Question: I am trying to create a stacked bar chart which has proportional values (percentages) but at the same time shows absolute values on top of the respective bar. At the moment, I am only able to display values at wrong places on the chart.
My 'data.frame' looks something like this:
'''
Var1 Freq pltype Num
1 SA 18 A1 2
2 SN 2 A1 4
3 UA 18 A1 1
4 SA 4 A2 2
5 UA 34 A2 1
6 SA 8 A3 2
7 SN 1 A3 4
8 UA 29 A3 1
9 SA 21 A4 2
10 SN 10 A4 4
11 UA 7 A4 1
12 N 2 A5 3
13 SA 14 A5 2
14 SN 1 A5 4
15 UA 21 A5 1
16 SA 11 A6 2
17 SN 1 A6 4
18 UA 26 A6 1
19 SA 3 A7 2
20 SN 16 A7 4
21 UN 19 A7 5
22 N 6 A8 3
23 SA 5 A8 2
24 UA 27 A8 1
'''
So far I have created this piece of code:
'''
#Ordered characters by numbers and plotted them
p1 <- ggplot(f[order(f$Num), ],aes(x=pltype,y=(Freq*100)/sum(data.frame(df[[exp]][1])$Freq),fill=Num))+
geom_bar(stat="identity")
p1+scale_fill_brewer(palette="Pastel1",labels=tp_code)+
theme(axis.text.x = element_text(angle = 30, hjust = 1, vjust=1)) +
xlab("Question")+ylab("Percentage")+geom_text(aes(label=Freq))+
ggtitle(names(df)[exp])
'''
This gives me the following stacked bar chart:

I used the code from "R Graphics Cookbook" first creating a cumulative sum of Frequencies:
'''
ce <- arrange(f, pltype, desc(Freq))
ce <- ddply(ce, "pltype",transform, label_y = cumsum(Freq))
'''
Trying different permutations by messing with the 'geom_text' I could not get the code to work properly. Also this code has the problem that it shows cumulative sum and not the absolute value within each category.
Any help would be greatly appreciated!
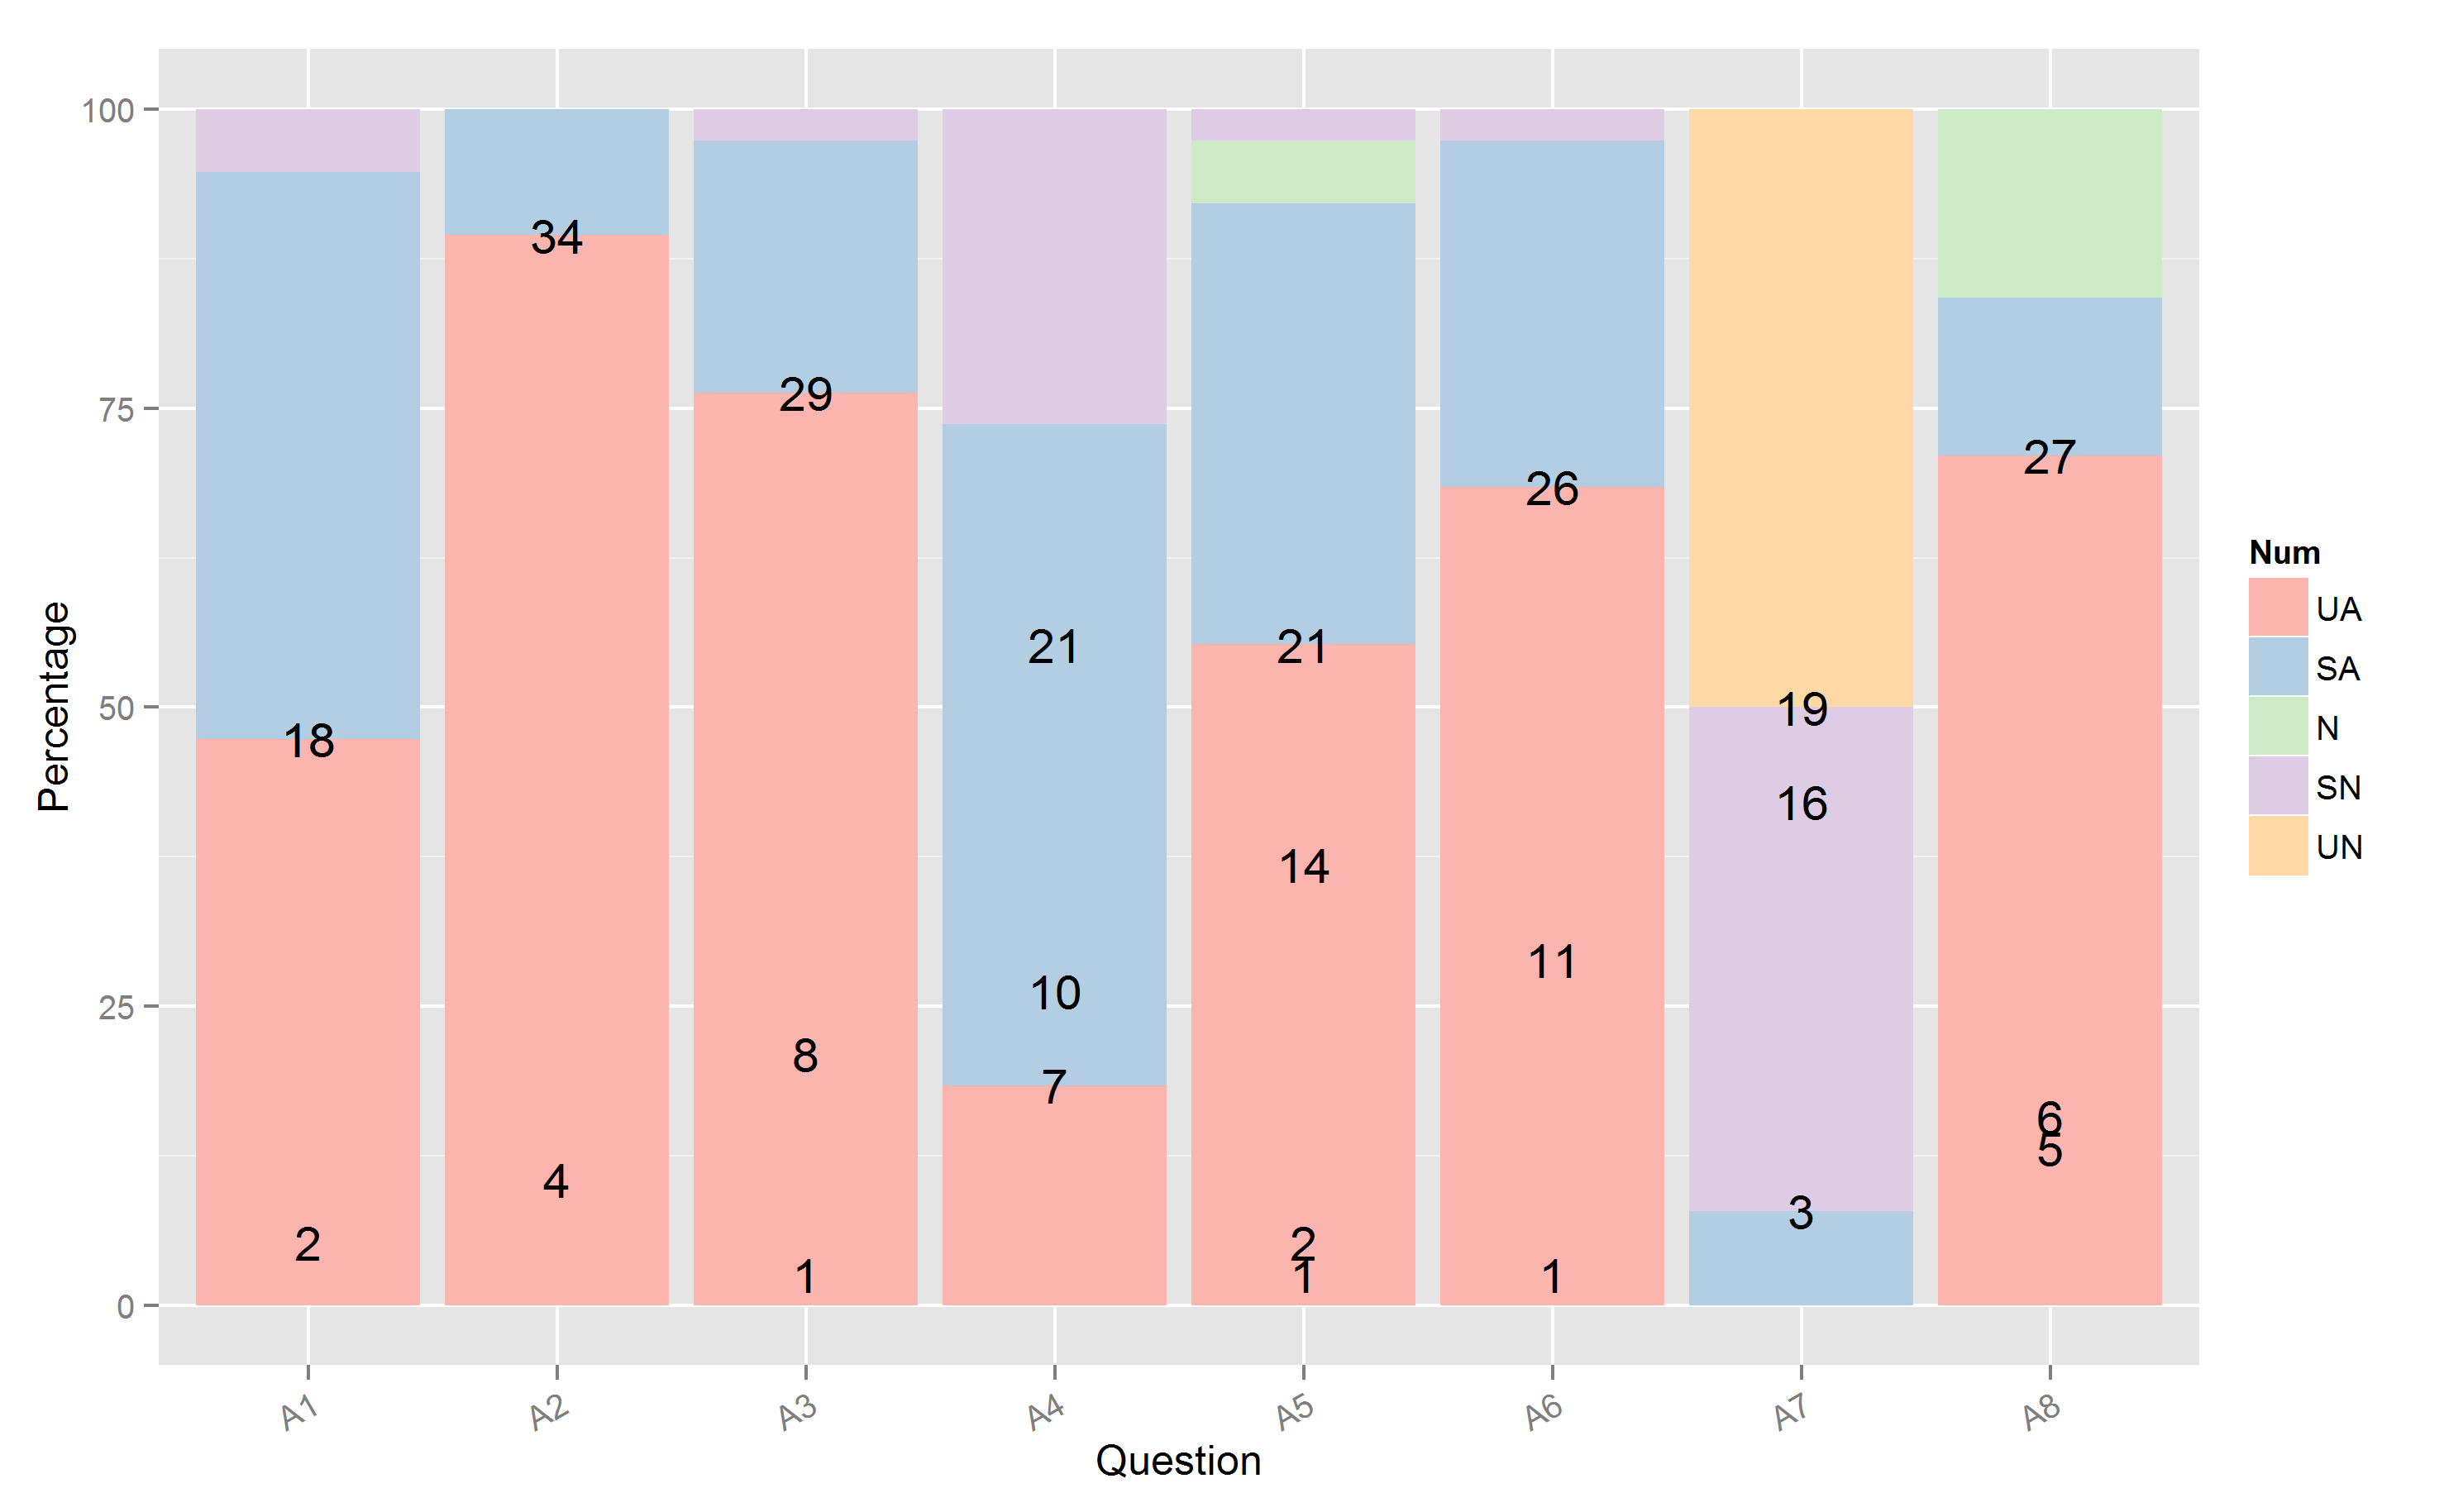
Answer: I would create your cumulative sums and percentages before applying the ggplot code:
'''
library(ggplot2)
f <- read.table("I:/ggplot.txt",header=T)
f <- f[order(f$Num),]
f$Num <- as.factor(f$Num)
tp_code <-unique(f$Var1[order(f$Num)])
for(i in 1:length(unique(f$pltype))){
f$Pct[f$pltype==unique(f$pltype)[i]] <- f$Freq[f$pltype==unique(f$pltype)[i]]*100/sum(f$Freq[f$pltype==unique(f$pltype)[i]])
f$cumPct[f$pltype==unique(f$pltype)[i]] <- cumsum(f$Pct[f$pltype==unique(f$pltype)[i]])
}
#Ordered characters by numbers and plotted them
p1 <- ggplot(f,aes(x=pltype,y=Pct,fill=Num))+
geom_bar(stat="identity")
p1+scale_fill_brewer(palette="Pastel1",label=tp_code)+
theme(axis.text.x = element_text(angle = 30, hjust = 1, vjust=1)) +
xlab("Question")+ylab("Percentage")+geom_text(aes(x=pltype,y=cumPct,label=Freq,vjust=1))+
ggtitle(names(df)[exp])
'''
Also, I added the 'vjust=1' to put the label just below the top of each bar. You can play with this and format it as you like. This produces the following: